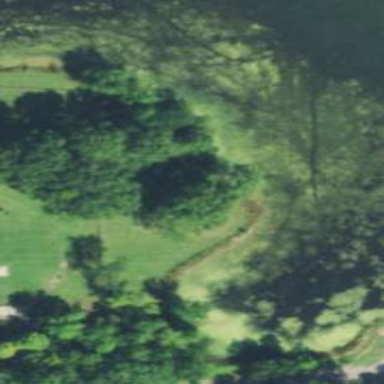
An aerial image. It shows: Disc golf hole.